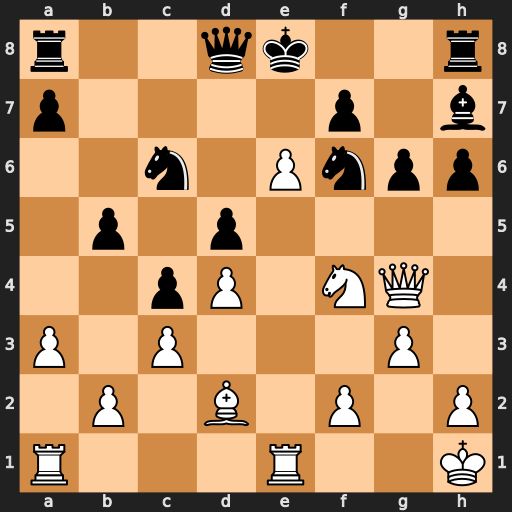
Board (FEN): r2qk2r/p4p1b/2n1Pnpp/1p1p4/2pP1NQ1/P1P3P1/1P1B1P1P/R3R2K
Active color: w
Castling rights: kq
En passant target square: -
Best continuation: exf7+ Kxf7 Qe6+ Kg7 Qxc6